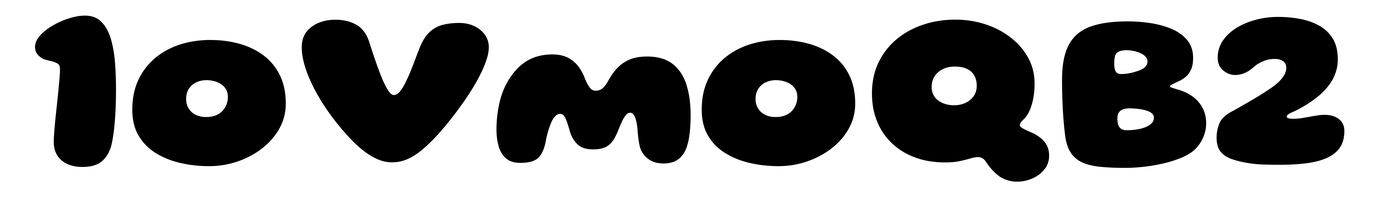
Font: Gluten_ExtraBold